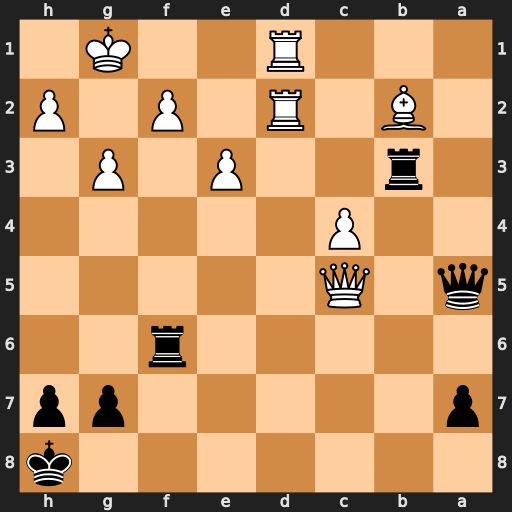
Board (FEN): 7k/p5pp/5r2/q1Q5/2P5/1r2P1P1/1B1R1P1P/3R2K1
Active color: b
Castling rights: -
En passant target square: -
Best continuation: Qxc5 Rd5 Qb4